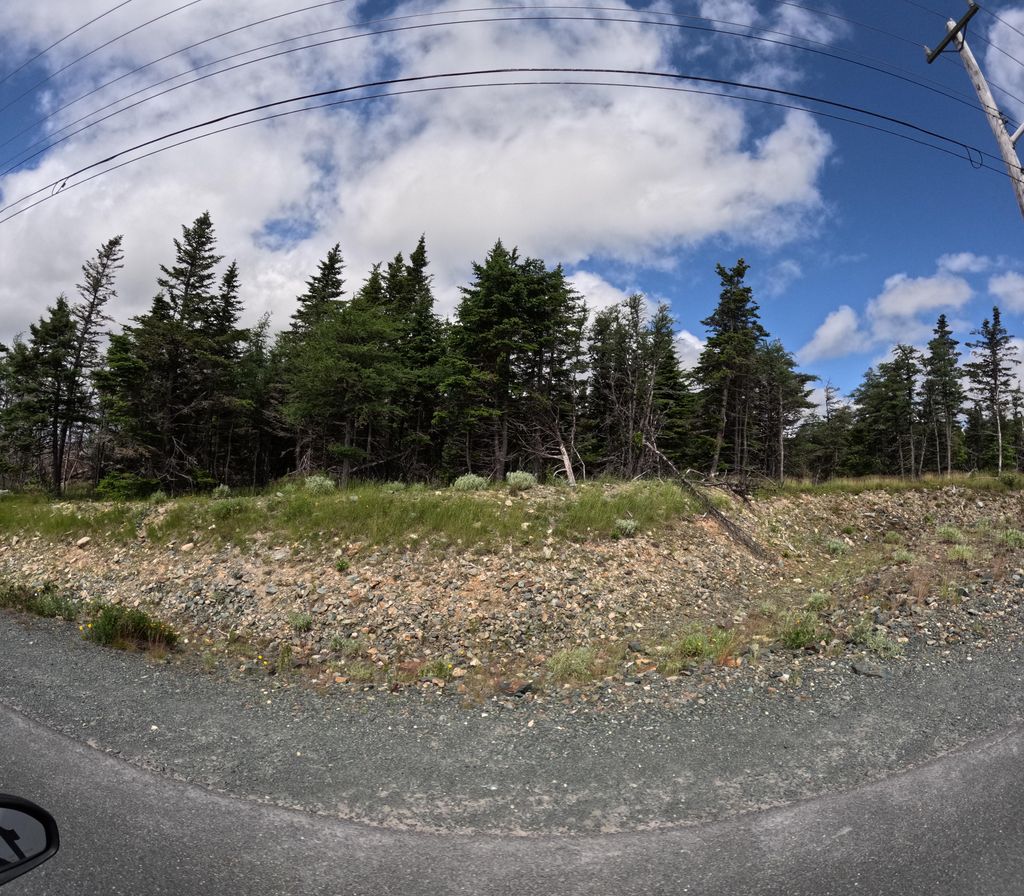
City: st_johns